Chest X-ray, AP view. Patient: 38 years old, sex M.
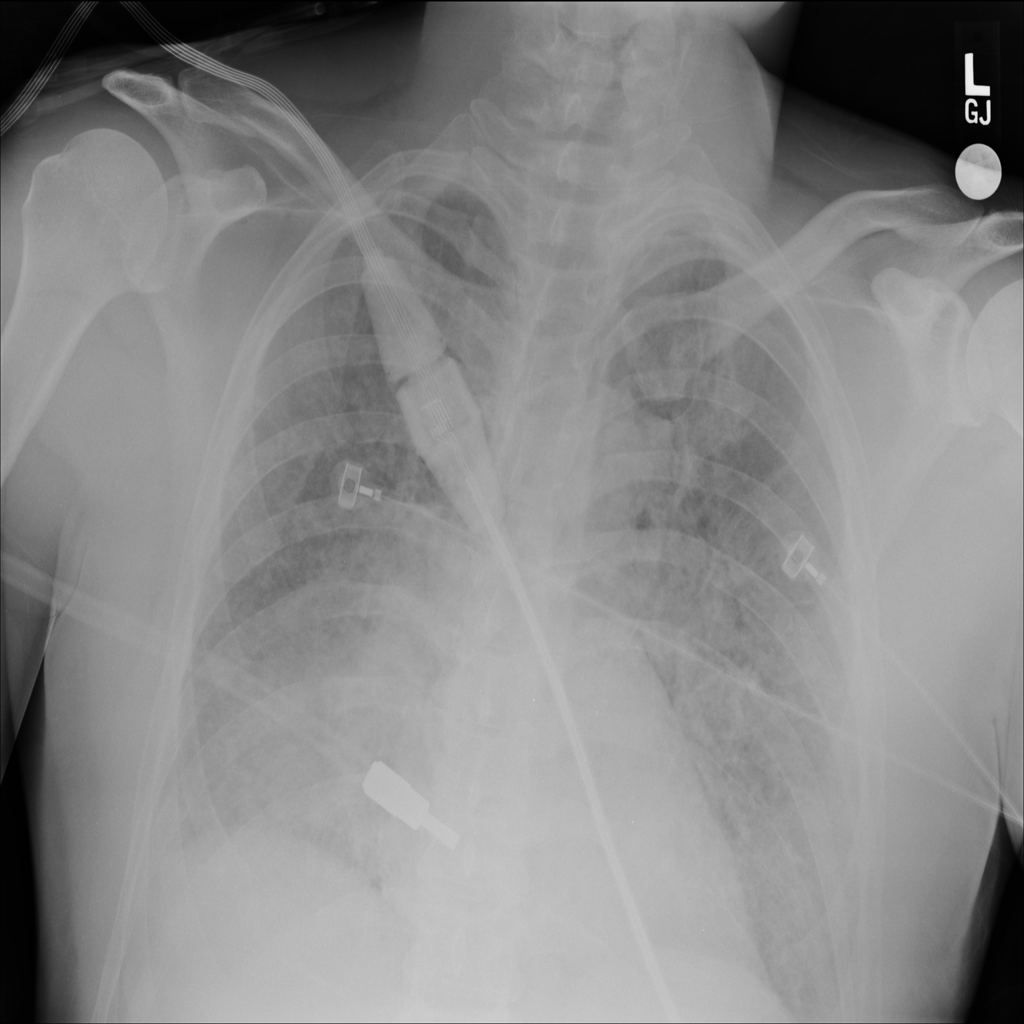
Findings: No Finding